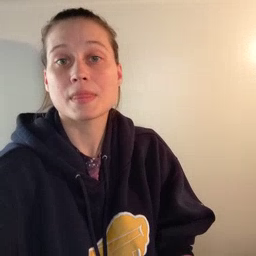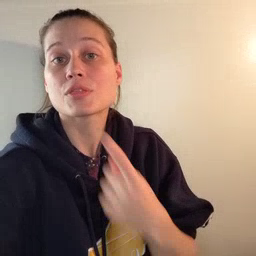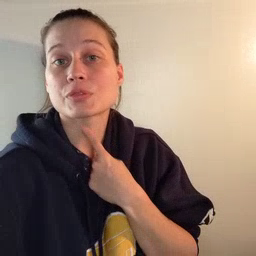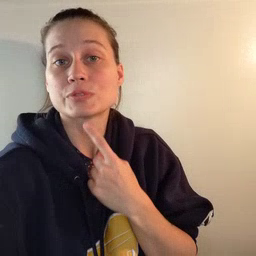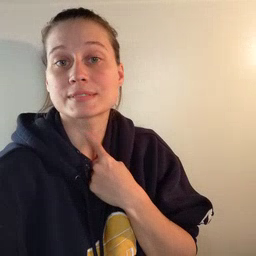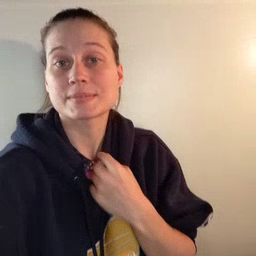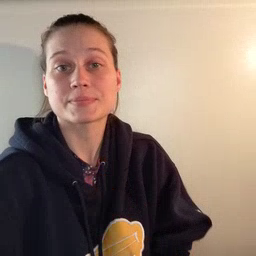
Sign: thirsty